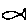
Label: fish